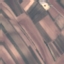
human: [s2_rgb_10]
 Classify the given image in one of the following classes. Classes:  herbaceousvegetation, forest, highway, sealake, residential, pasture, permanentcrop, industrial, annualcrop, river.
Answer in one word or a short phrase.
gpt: PermanentCrop